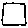
Label: square